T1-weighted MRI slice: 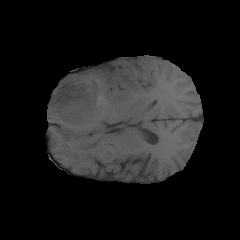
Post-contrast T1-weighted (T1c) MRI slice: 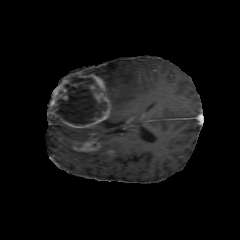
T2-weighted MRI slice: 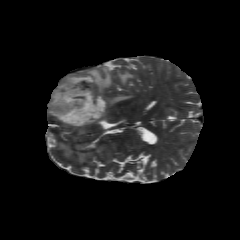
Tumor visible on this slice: yes